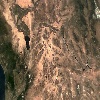
Label: land